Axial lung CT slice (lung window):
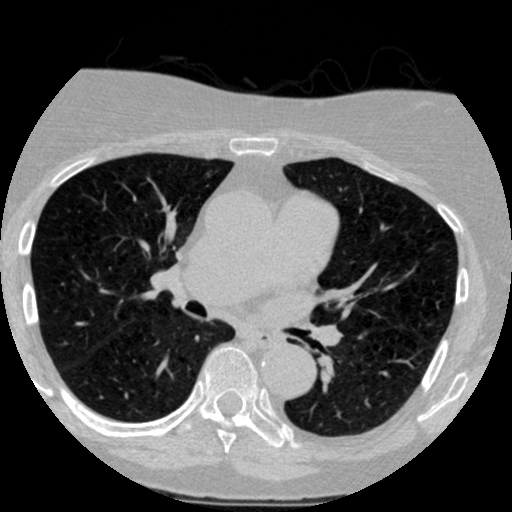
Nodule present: no